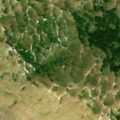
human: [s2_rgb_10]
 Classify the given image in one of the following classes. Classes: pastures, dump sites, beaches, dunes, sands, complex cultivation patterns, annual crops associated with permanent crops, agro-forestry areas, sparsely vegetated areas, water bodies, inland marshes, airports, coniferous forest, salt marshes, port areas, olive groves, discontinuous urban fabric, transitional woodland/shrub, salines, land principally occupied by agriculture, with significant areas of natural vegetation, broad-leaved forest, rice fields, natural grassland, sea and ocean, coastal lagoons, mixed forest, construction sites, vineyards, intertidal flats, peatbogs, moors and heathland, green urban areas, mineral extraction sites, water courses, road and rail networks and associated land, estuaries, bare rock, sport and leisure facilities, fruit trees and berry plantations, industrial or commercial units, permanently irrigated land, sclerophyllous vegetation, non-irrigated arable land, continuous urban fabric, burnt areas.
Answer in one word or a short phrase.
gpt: broad-leaved forest, natural grassland, transitional woodland/shrub